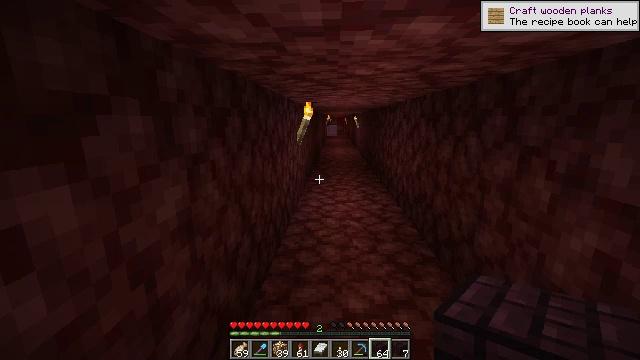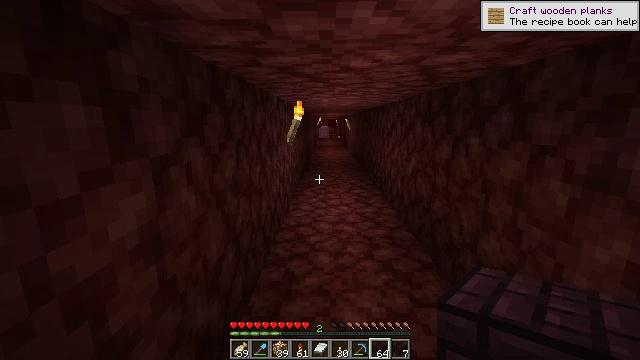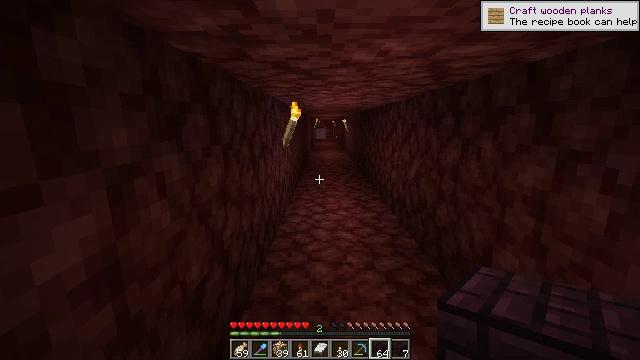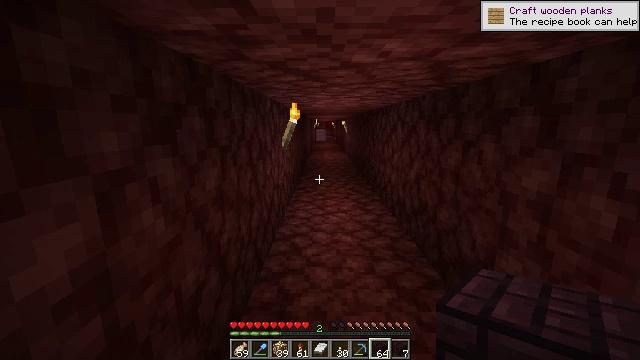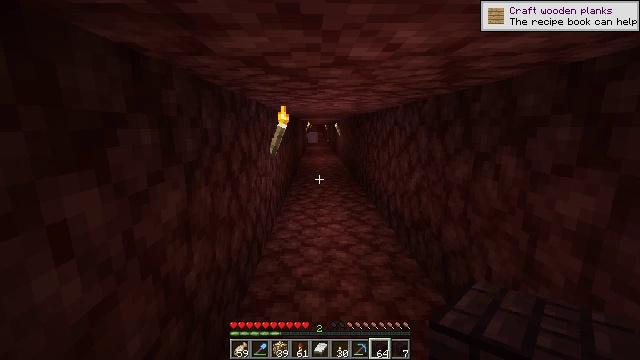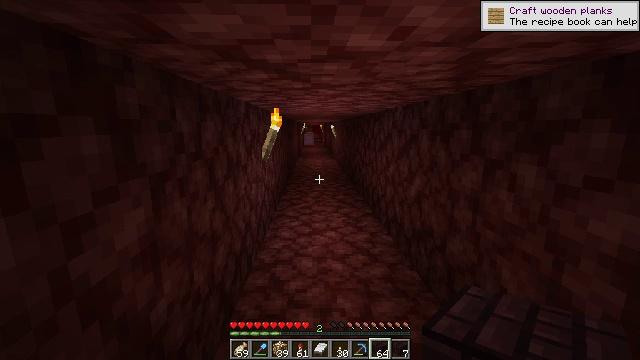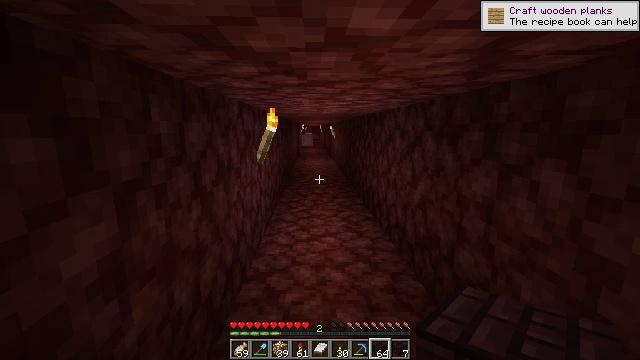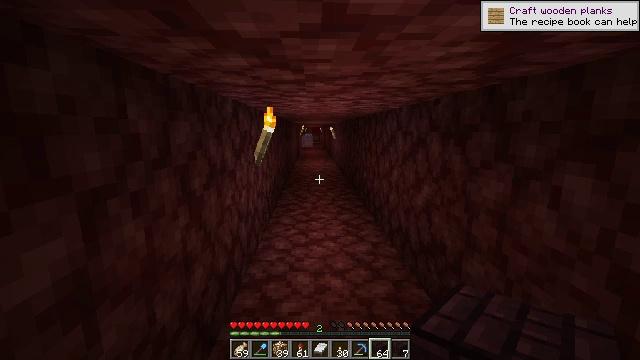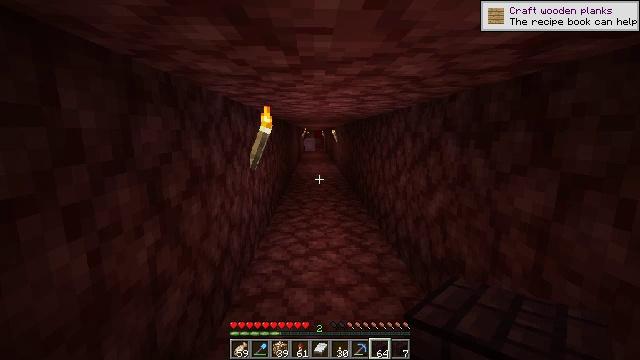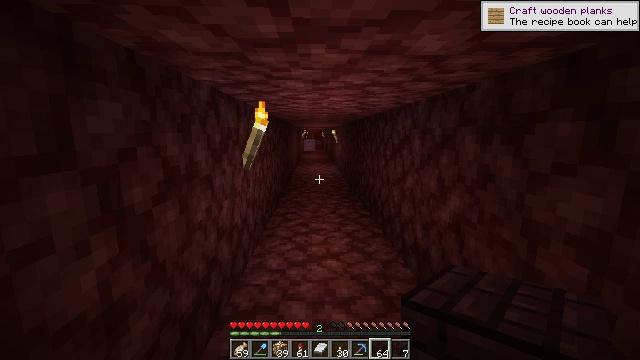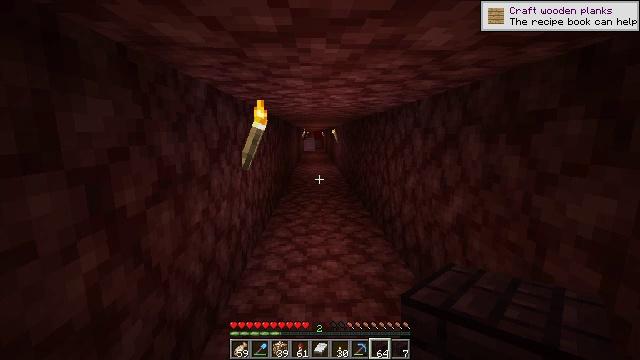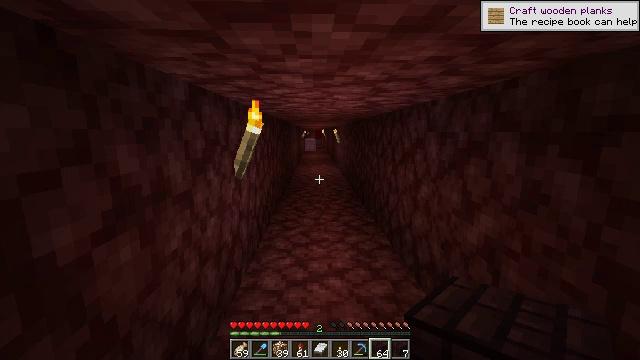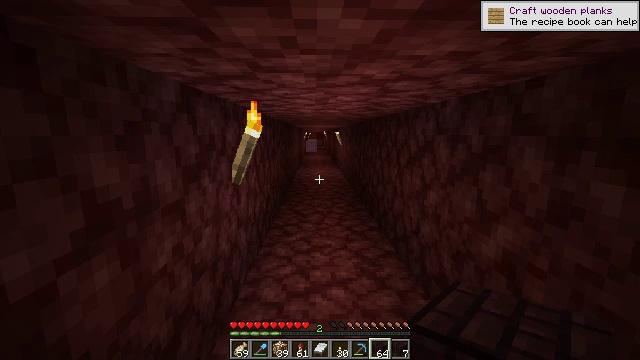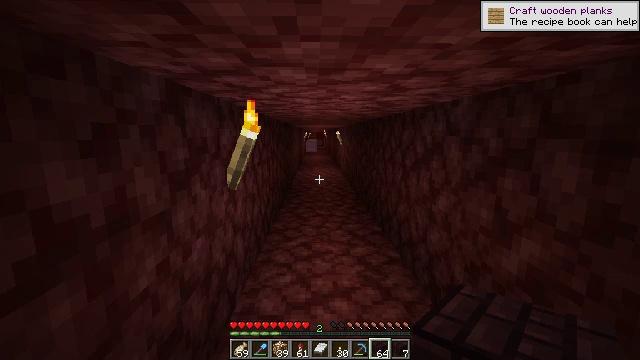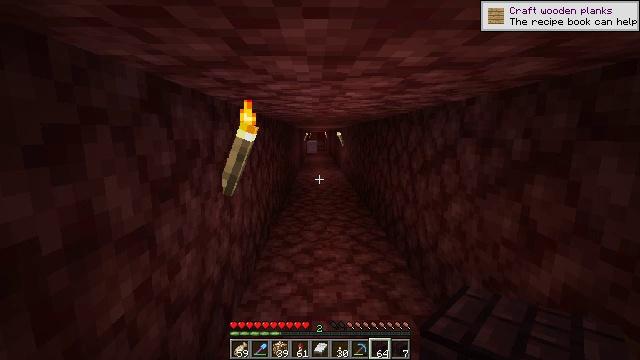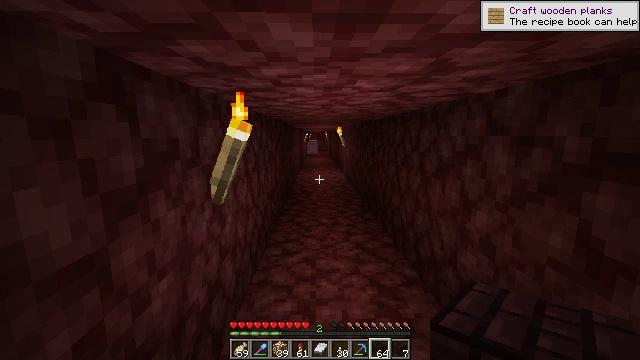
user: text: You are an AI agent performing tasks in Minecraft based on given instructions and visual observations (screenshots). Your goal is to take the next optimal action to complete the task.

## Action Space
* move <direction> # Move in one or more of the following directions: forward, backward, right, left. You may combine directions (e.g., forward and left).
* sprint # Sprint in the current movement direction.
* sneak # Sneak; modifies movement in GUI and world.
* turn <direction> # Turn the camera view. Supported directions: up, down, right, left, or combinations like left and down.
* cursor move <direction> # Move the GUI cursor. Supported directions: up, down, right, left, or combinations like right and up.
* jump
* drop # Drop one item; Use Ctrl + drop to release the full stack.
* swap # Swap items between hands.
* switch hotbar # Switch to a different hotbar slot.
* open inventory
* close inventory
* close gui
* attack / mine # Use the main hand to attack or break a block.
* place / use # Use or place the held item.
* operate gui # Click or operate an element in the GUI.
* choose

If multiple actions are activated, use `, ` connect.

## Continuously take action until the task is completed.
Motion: motion action
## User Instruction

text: Open a crafting table and craft a nether brick slab.
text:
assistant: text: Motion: move forward, turn right
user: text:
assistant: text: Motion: move forward
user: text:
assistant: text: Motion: move forward
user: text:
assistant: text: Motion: move forward, turn right
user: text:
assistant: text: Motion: move forward
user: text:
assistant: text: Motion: move forward
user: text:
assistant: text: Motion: move forward
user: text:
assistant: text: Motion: move forward
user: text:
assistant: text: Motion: move forward
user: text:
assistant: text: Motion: move forward
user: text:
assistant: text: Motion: move forward
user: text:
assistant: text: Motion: move forward
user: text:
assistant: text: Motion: move forward
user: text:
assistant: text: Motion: move forward
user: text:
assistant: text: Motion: move forward
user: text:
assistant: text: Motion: move forward
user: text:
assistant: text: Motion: move forward
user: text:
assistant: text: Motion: move forward
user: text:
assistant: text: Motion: move forward
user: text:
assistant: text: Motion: move forward
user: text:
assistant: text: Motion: move forward
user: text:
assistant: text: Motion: move forward
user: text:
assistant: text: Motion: move forward
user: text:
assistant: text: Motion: move forward
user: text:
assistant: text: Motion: move forward
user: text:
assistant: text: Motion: move forward
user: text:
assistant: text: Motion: move forward
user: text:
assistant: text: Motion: move forward
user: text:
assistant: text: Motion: move forward
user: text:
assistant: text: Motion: move forward